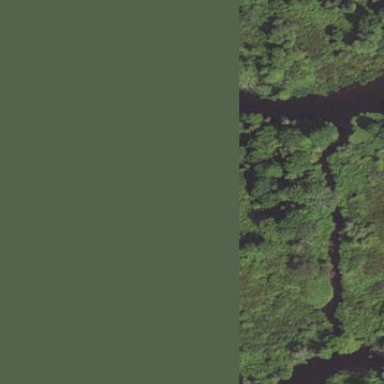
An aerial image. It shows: Marsh wetland.